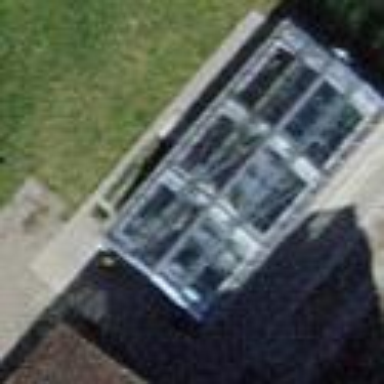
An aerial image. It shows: Greenhouse.